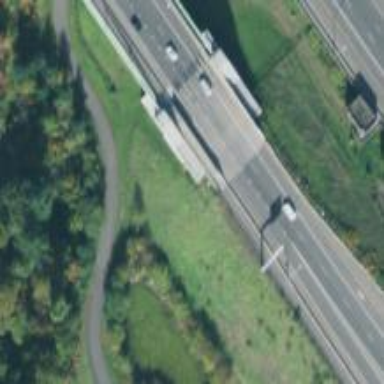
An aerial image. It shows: Suspension bridge over motorway.